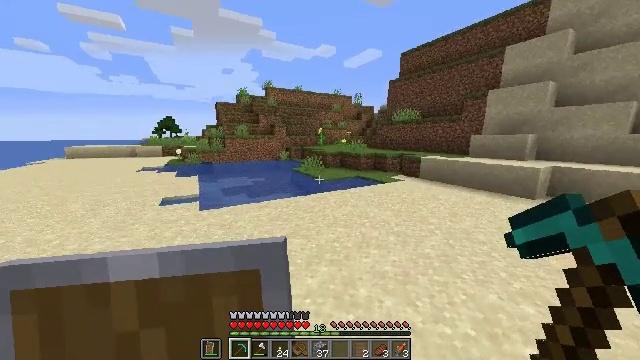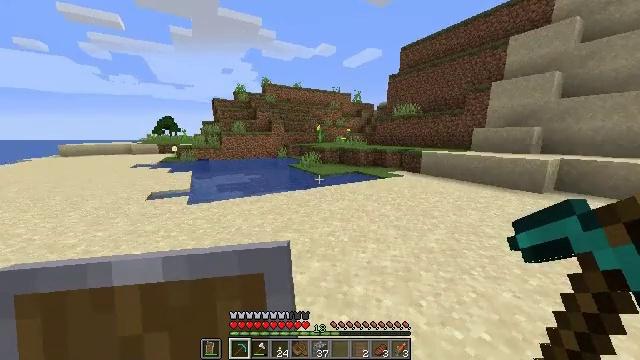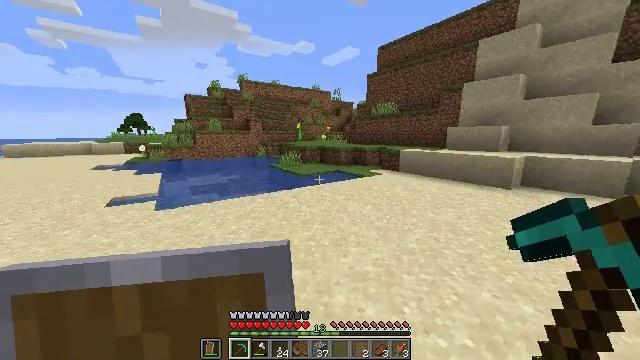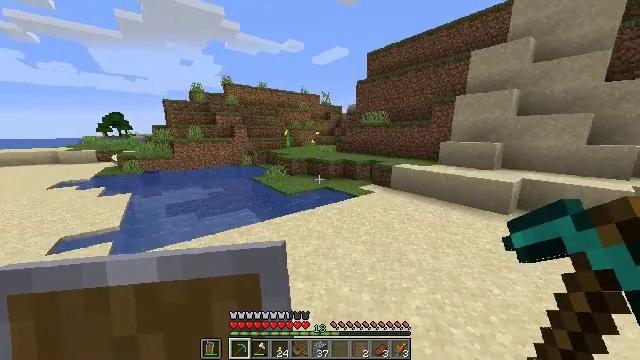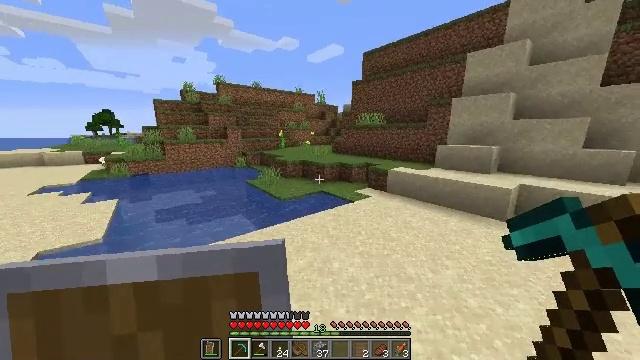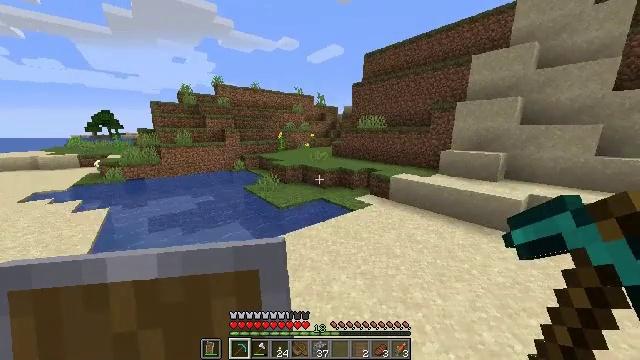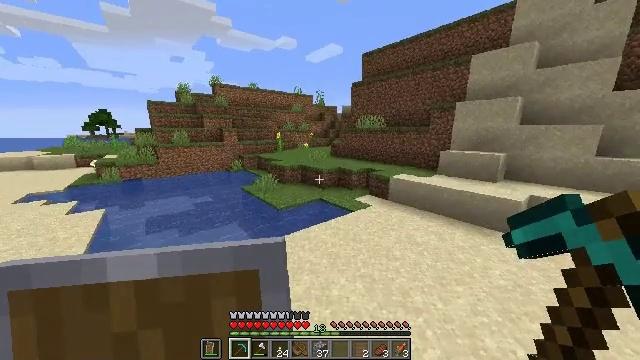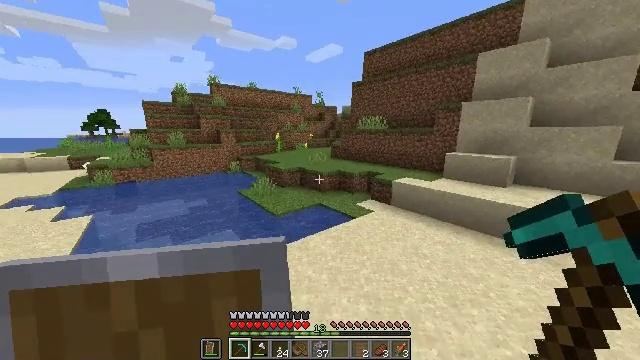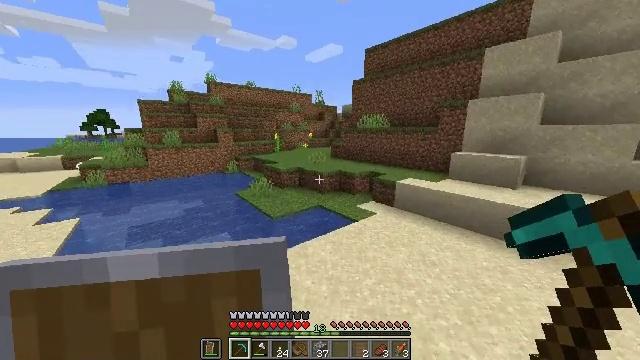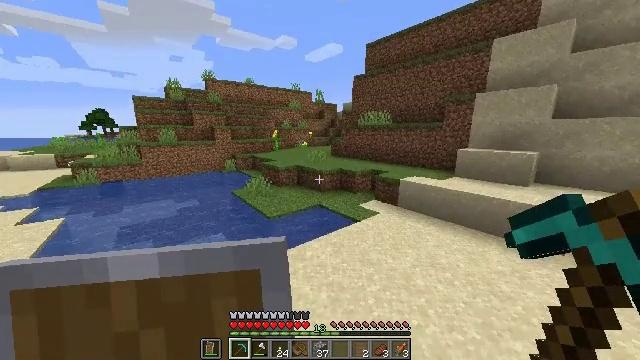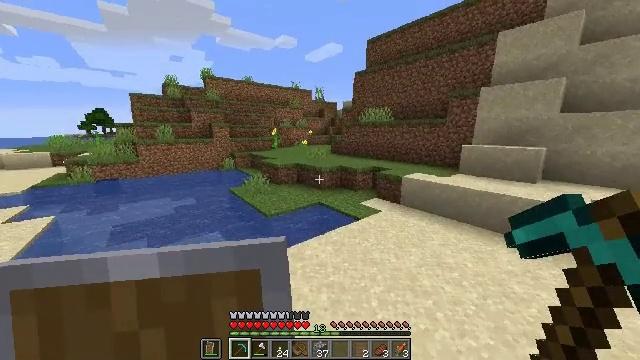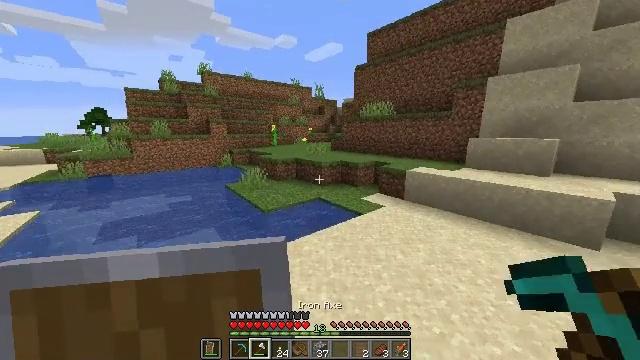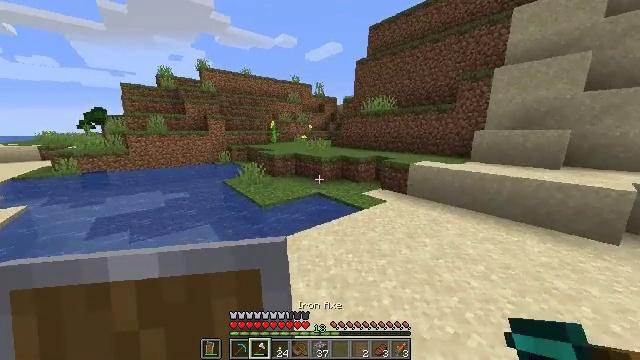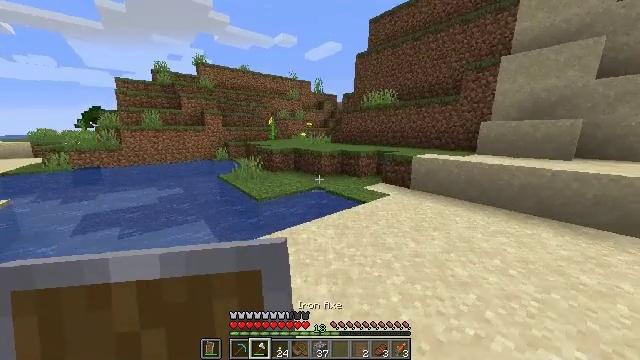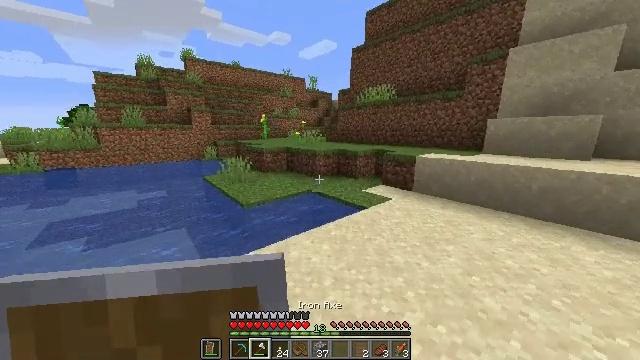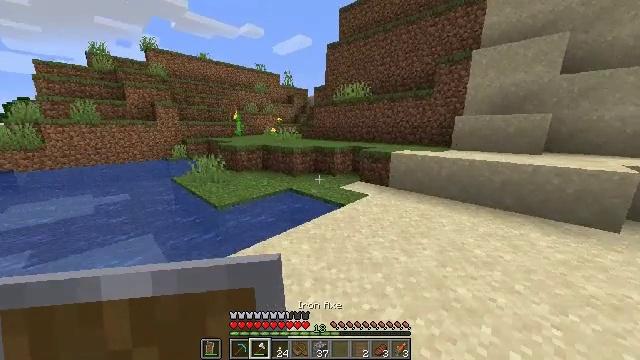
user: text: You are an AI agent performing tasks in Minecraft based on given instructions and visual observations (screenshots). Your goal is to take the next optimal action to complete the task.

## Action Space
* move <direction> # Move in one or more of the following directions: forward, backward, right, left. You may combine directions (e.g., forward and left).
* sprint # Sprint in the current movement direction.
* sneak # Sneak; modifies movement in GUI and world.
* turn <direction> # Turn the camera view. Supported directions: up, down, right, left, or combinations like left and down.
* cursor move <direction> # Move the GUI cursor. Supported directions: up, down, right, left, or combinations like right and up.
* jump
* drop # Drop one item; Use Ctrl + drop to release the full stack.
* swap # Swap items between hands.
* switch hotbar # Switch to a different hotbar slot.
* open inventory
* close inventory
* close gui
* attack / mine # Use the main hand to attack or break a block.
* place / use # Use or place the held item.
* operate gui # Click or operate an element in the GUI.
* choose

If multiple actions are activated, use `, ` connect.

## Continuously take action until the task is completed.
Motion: motion action
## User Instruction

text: Craft a diamond shovel with necessary materials.
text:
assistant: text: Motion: move forward, sprint, jump
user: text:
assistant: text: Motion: move forward, sprint, turn right, jump
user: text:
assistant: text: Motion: move forward, sprint, turn right, jump
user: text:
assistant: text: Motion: move forward, sprint, turn right, jump
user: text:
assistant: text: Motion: move forward, sprint, jump
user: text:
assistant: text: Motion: move forward, sprint, jump
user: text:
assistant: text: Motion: move forward, sprint, jump
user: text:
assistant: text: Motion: move forward, sprint, jump
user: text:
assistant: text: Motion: move forward, sprint
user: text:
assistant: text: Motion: move forward, sprint
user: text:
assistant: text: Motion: move forward, sprint
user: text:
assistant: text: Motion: move forward, sprint
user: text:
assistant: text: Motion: move forward, sprint
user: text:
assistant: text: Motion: move forward, sprint, turn right
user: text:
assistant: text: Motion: move forward, sprint, turn right
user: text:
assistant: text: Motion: move forward, sprint, turn right and down
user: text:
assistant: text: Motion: move forward, sprint, turn right
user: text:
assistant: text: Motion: move forward, sprint, turn right
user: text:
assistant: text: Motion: move forward, sprint, turn left
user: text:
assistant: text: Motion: move forward, sprint, turn left
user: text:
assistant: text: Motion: move forward, sprint, turn left
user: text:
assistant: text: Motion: move forward, sprint, turn left
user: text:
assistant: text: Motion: move forward, sprint, turn left
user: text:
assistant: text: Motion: move forward, sprint, turn left
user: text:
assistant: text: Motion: move forward, sprint, turn left
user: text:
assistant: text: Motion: move forward, sprint, turn left
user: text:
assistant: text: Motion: move forward, sprint, turn left
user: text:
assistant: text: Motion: move forward, sprint, turn left and up
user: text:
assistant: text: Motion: move forward, sprint, turn left
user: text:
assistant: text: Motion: move forward, sprint, turn left